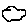
Label: cloud